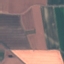
Label: AnnualCrop